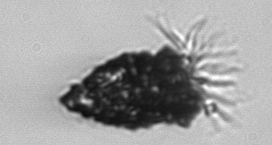
Label: Tintinnopsis